Interaction volume radius: 5 \u00c5
Interaction volume height: 35 \u00c5
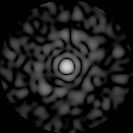
Disorder parameter: 0.8267